Frequency: 95000
Velocity: 0,2945
Power: 46,3
Pulse duration: 0,0000001
Pass count: 1
Magnification: 10
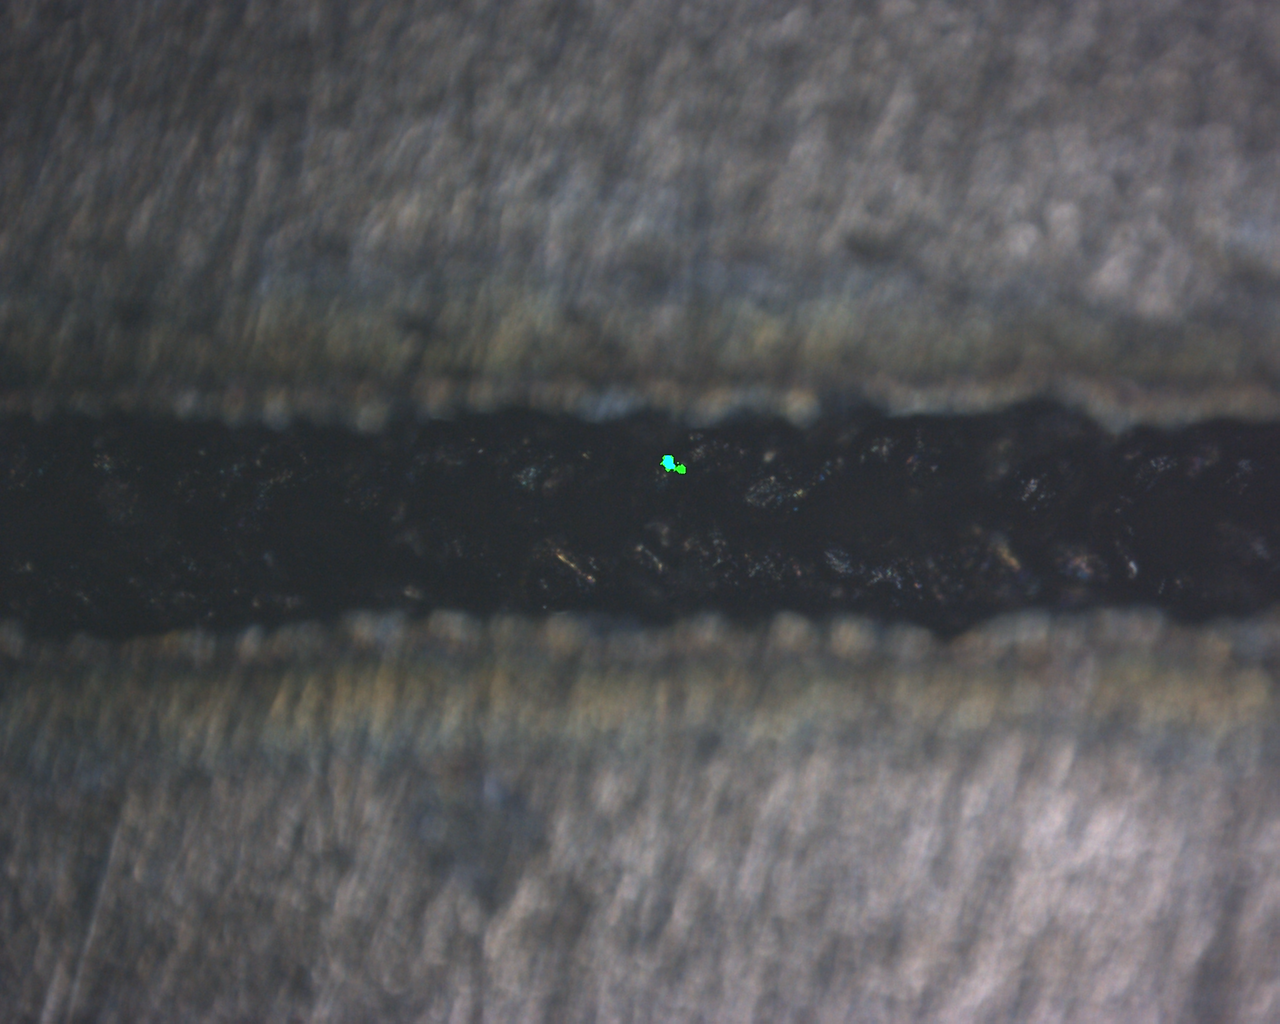
Measured width: 116.489
Other width: 92.332